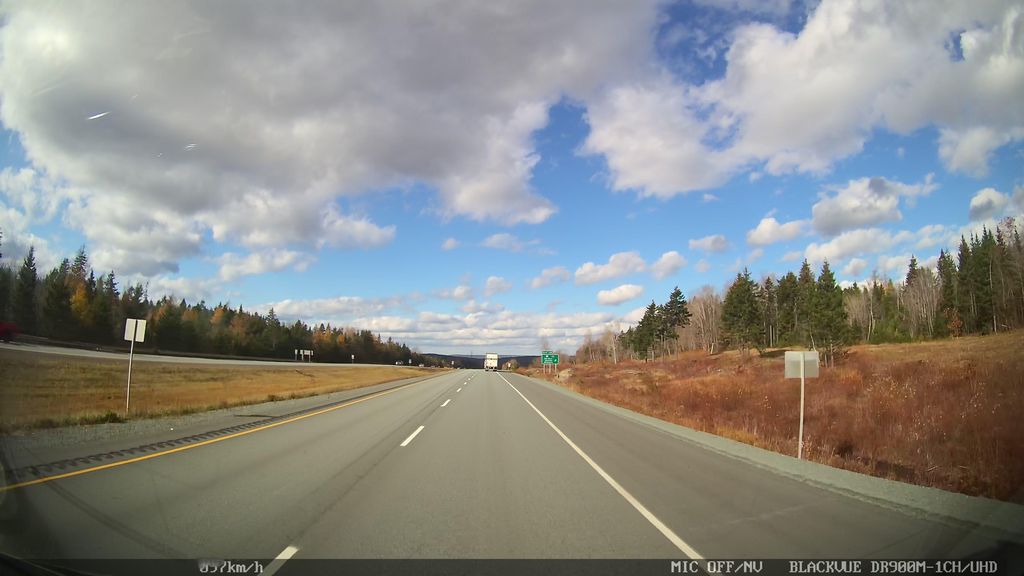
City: halifax